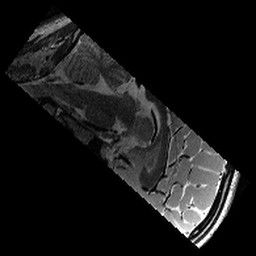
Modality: T2w
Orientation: sagittal
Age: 11
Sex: female
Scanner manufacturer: siemens
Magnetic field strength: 3 T
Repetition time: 9.23 s
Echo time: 0.067 s